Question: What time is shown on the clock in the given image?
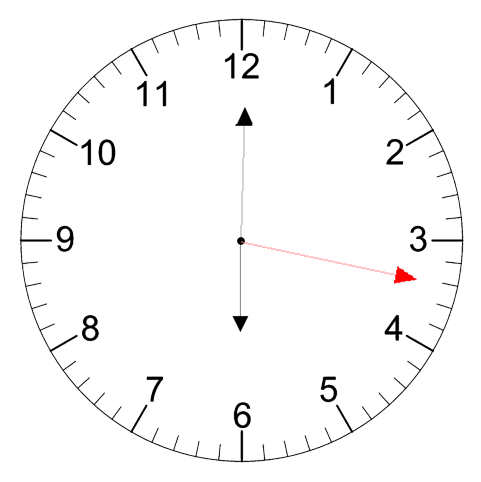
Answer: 06:00:17